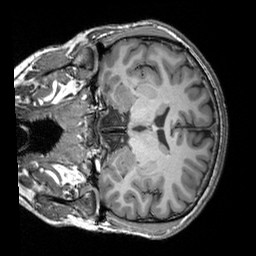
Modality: T1w
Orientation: coronal
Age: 26
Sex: male
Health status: healthy
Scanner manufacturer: siemens
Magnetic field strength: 3 T
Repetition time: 2.3 s
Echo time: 0.00303 s